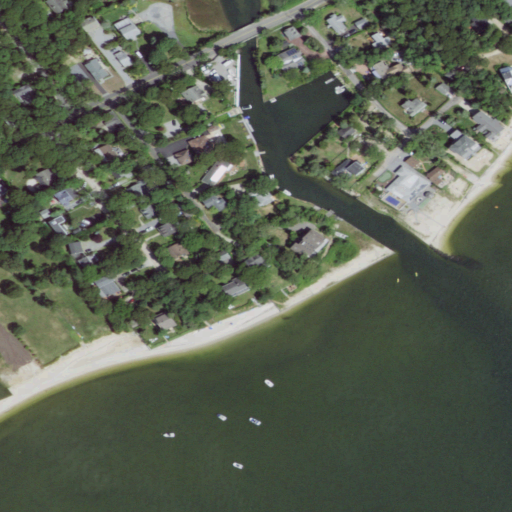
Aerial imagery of cape in New York named Brushs Point containing open water, low intensity development, medium intensity development, open development, barren land, high intensity development, and mixed forest